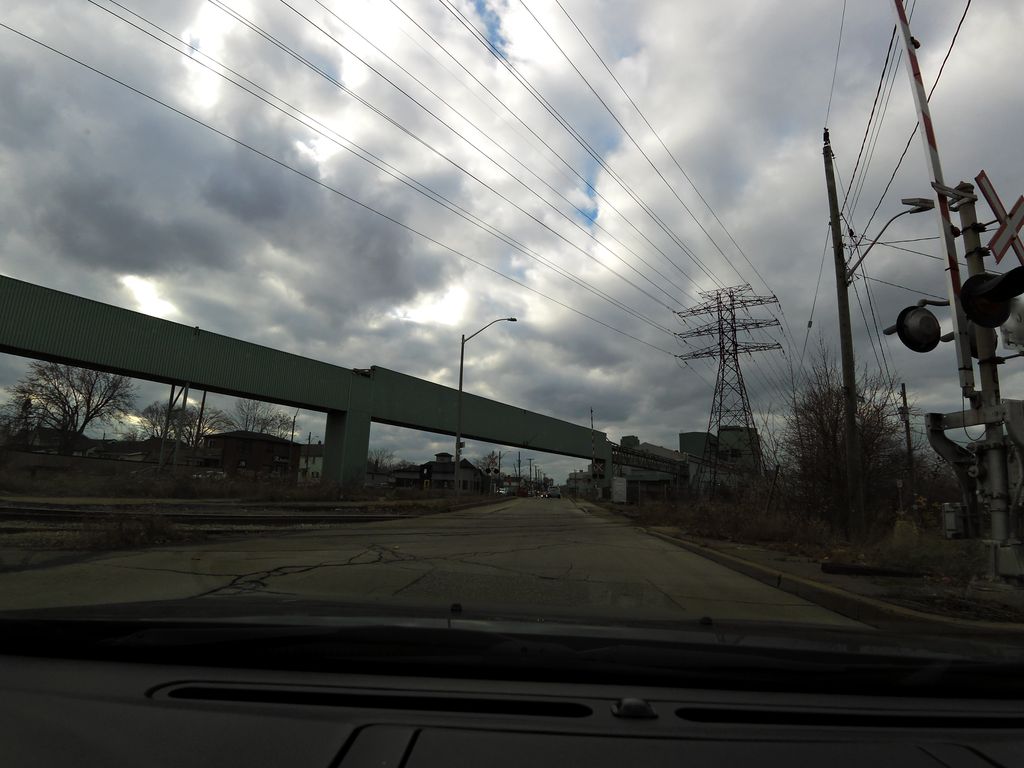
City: hamilton